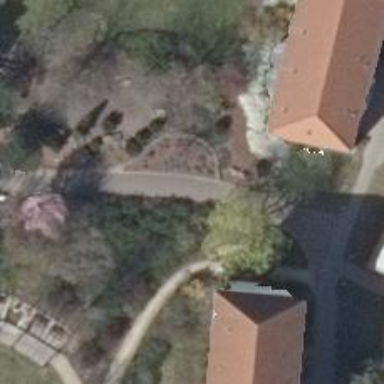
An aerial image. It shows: Paved footway.